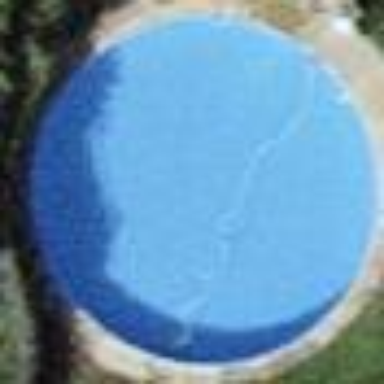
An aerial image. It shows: Swimming pool located in leisure land.